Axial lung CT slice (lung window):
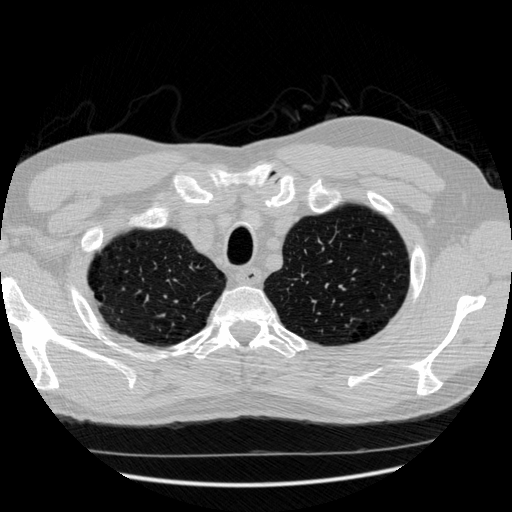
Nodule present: no